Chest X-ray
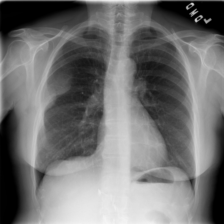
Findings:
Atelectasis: negative
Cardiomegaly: negative
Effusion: negative
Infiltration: negative
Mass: positive
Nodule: negative
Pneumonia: negative
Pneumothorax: negative
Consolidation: negative
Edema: negative
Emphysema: negative
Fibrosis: negative
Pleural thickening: negative
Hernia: negative